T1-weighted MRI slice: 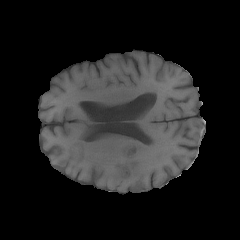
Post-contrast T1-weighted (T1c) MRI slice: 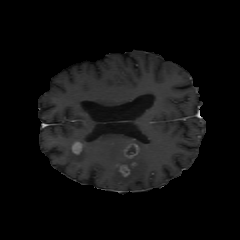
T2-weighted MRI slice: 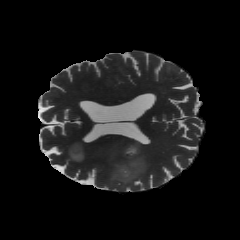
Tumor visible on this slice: yes